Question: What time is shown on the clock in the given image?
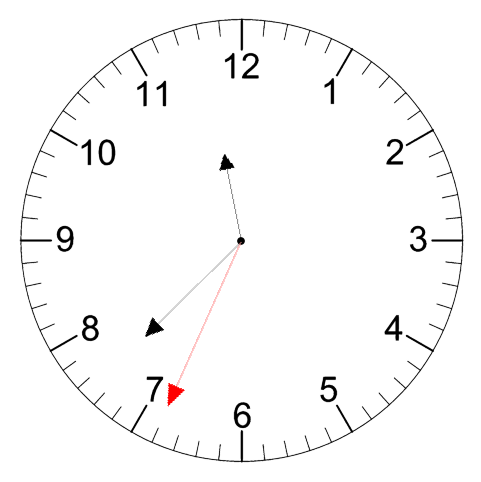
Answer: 11:37:34